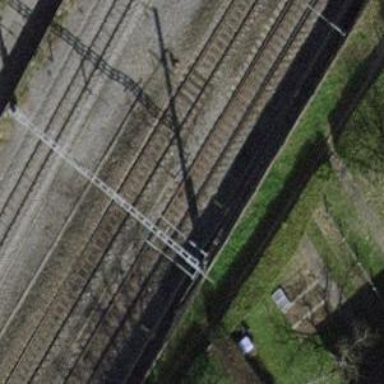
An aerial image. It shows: Railway switch.